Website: bh-photo
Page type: cross-sells
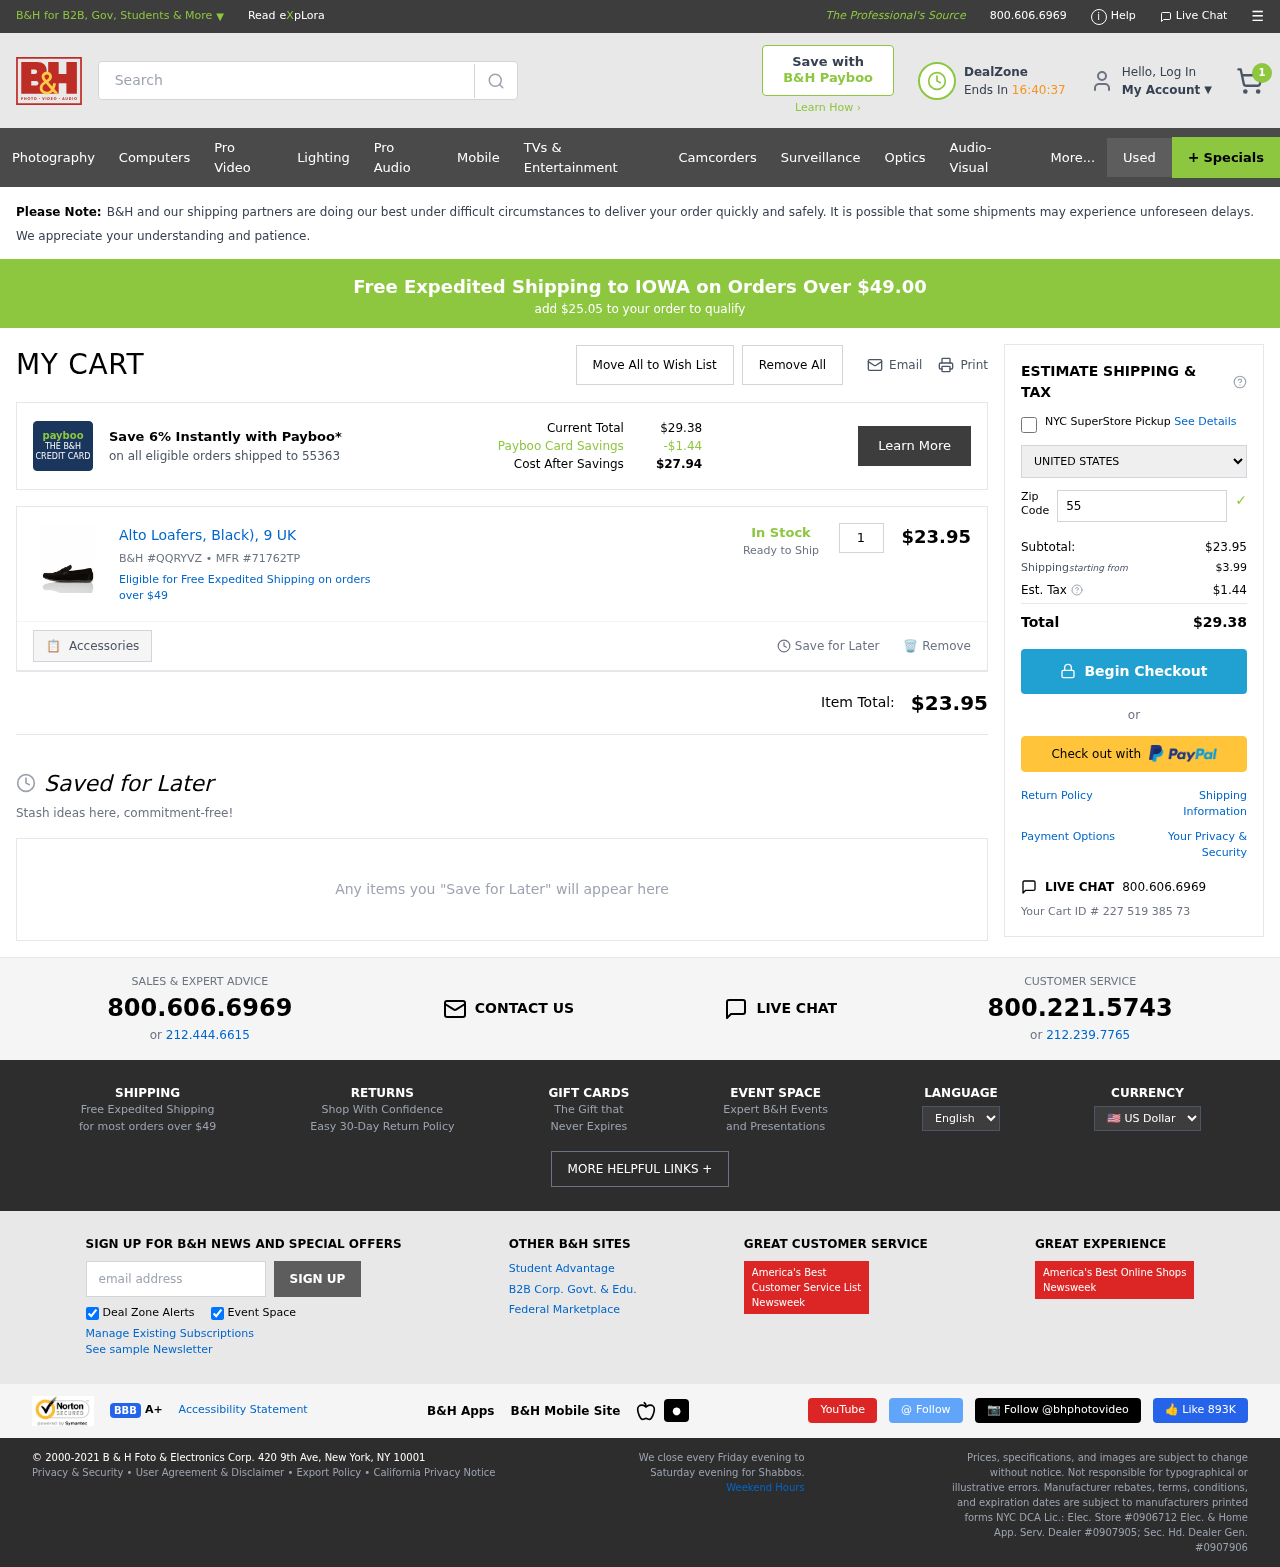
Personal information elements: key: PII_COUNTRY
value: United States
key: PII_POSTCODE
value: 55363
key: PII_STATE
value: IOWA
Product elements: key: PRODUCT1_NAME
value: Alto Loafers, Black), 9 UK
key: PRODUCT1_PRICE
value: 23.95
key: PRODUCT1_QUANTITY
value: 1
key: PRODUCT1_SKU
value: B&H #QQRYVZ
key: PRODUCT1_MFR
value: MFR #71762TP
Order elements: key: ORDER_NUM_ITEMS
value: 1
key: SHIPPING_THRESHOLD_REMAINING
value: $25.05
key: ORDER_TOTAL
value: $29.38
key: ORDER_SUBTOTAL
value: $23.95
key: ORDER_SHIPPING_COST
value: $3.99
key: ORDER_TAX
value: $1.44
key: ORDER_ID
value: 227 519 385 73
Search elements: key: HEADER_SEARCH
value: Search
Other elements: key: PAYBOO_SAVINGS
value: -$1.44
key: COST_AFTER_SAVINGS
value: $27.94